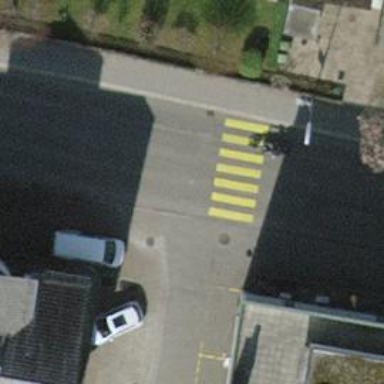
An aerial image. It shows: Marked crossing on the road with clear markings.